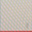
Piece: xx